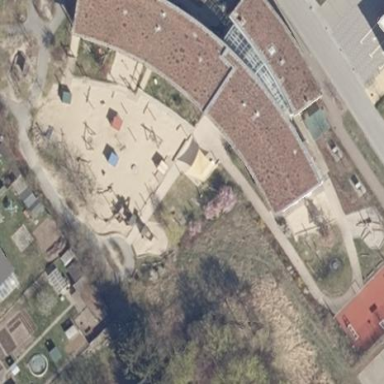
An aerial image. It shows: Kindergarten.